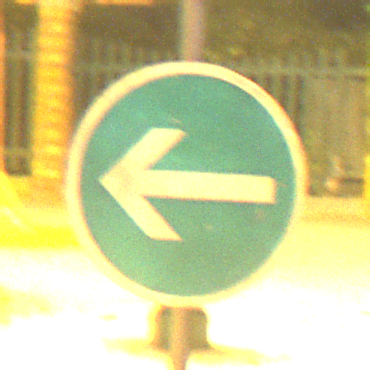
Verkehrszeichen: VorgeschriebeneFahrtrichtungHierLinks
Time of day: Night
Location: Outdoor (Urban)
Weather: Clear
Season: NotSpecified
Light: Artificial